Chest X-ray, AP view. Patient: 25 years old, sex F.
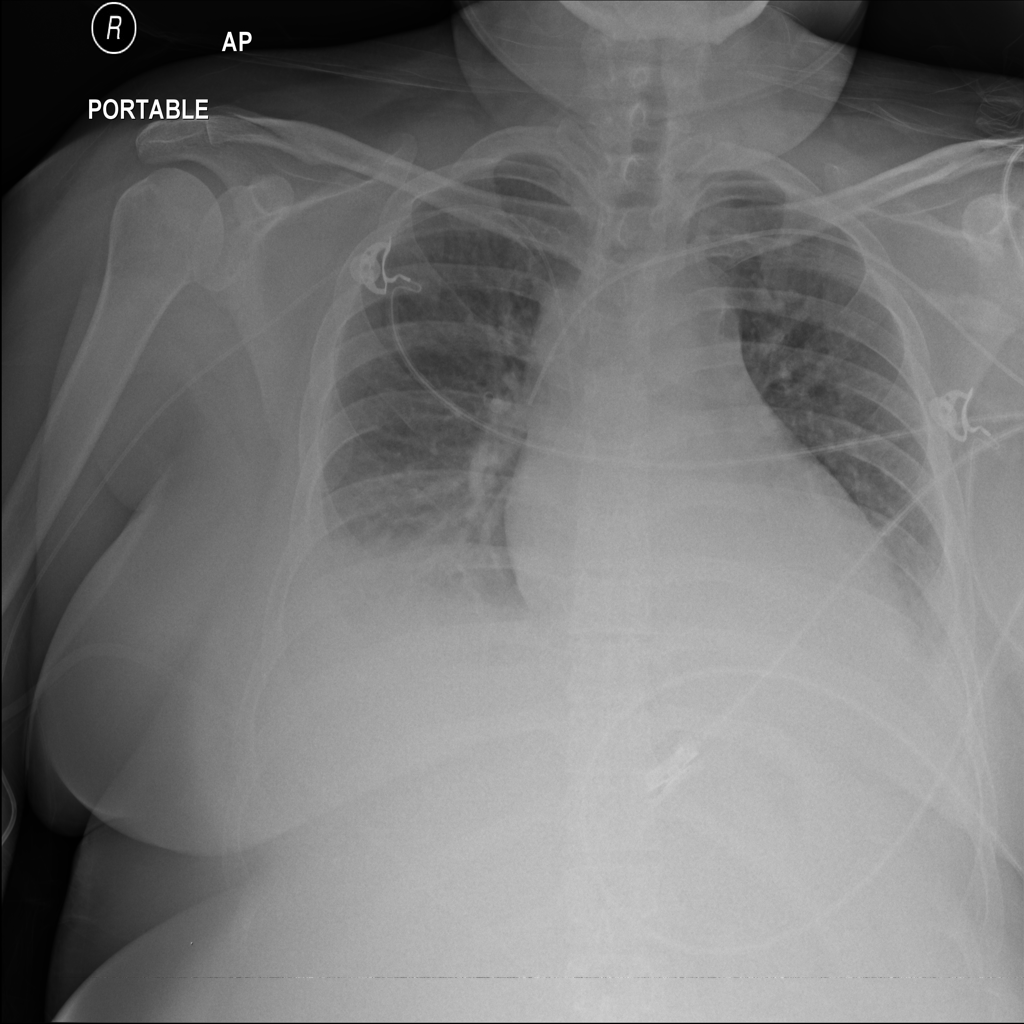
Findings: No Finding